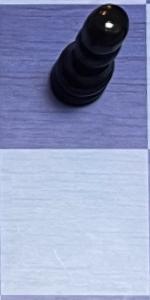
Label: Empty